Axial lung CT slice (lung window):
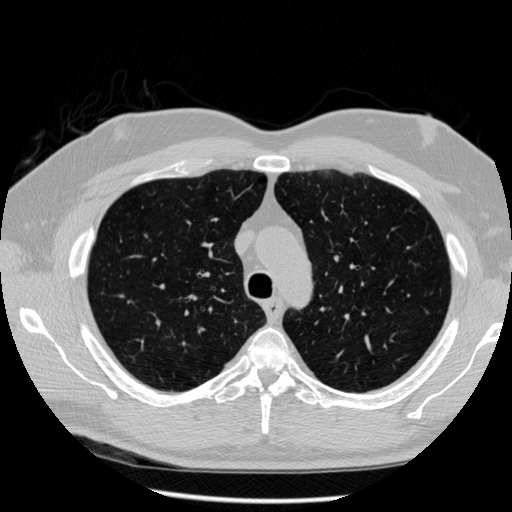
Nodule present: no